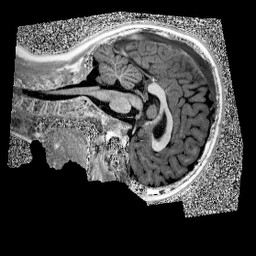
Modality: UNIT1
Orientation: sagittal
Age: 11
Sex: male
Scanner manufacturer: siemens
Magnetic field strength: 3 T
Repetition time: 4 s
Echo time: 0.00299 s